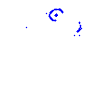
Particle: kaon